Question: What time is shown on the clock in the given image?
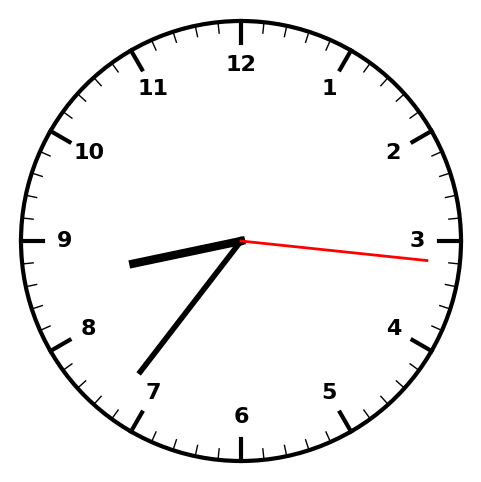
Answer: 08:36:16